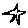
Label: star